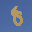
Label: 8